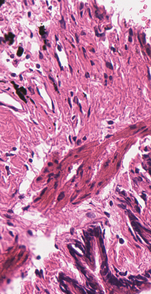
Tumor epithelial tissue: no
Tumor-associated stroma tissue: yes
Normal tissue: no